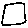
Label: square